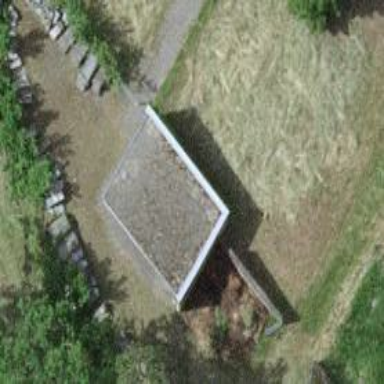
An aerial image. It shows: Rural barn.